Question: I created a Calendar, then add it a calendar Webpart that shows it in another page. The problem is that the webpart is not showing it correctly in the Day and Week views. Month view is just fine. It looks that its showing 3 columns.
Here is how it looks in the week view

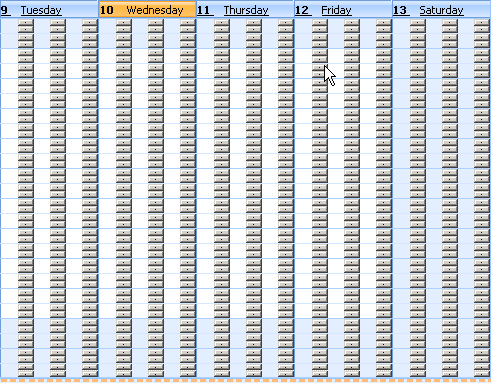
Answer: I changed the Zone property to "Header" and it work fine.